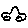
Label: car